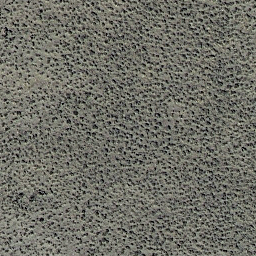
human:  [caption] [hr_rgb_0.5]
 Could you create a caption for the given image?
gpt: Lots of plants scattered on the ground. .

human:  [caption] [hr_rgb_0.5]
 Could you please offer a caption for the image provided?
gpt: Lots of plants scattered in the loess ground. .

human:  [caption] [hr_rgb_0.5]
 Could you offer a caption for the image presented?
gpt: This is a chaparral .

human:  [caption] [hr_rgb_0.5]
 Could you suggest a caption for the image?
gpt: There are some grey plants scattered on the ground .

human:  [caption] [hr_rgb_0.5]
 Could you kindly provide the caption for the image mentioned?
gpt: Some grey plants are scattered in the loess ground .